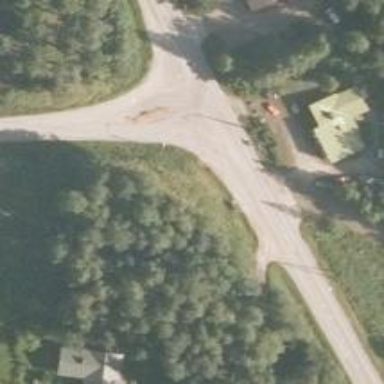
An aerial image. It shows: Tertiary road with asphalt surface.